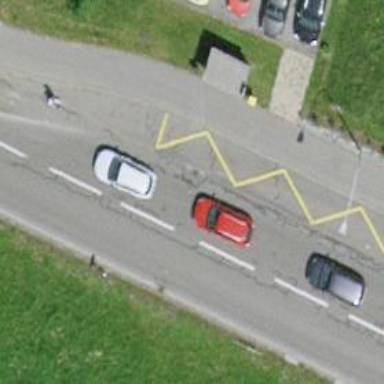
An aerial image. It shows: Bus stop with designated stop position for public transport.